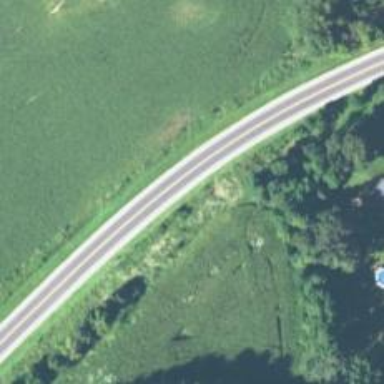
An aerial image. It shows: Tertiary road.